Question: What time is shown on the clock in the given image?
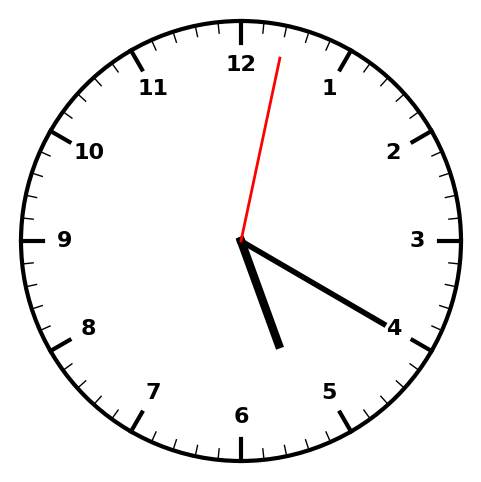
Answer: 05:20:02